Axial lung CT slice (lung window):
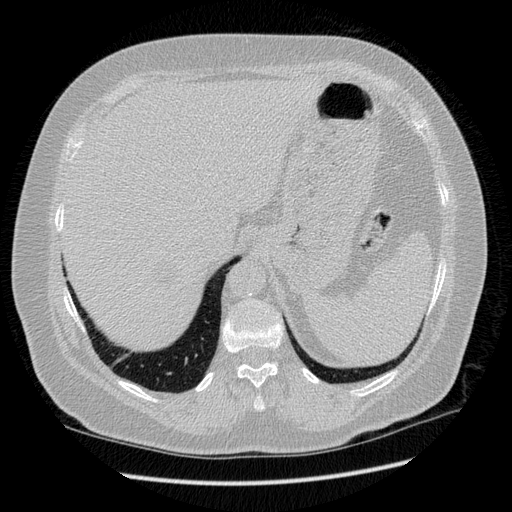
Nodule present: no